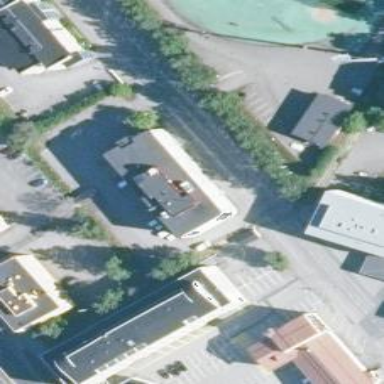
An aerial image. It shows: Healthcare clinic.